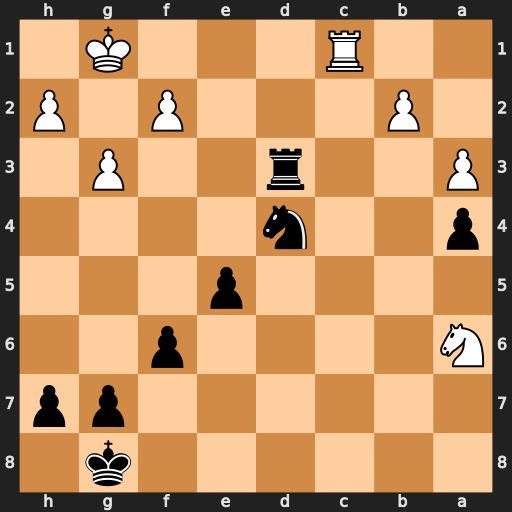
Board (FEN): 6k1/6pp/N4p2/4p3/p2n4/P2r2P1/1P3P1P/2R3K1
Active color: b
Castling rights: -
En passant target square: -
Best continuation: Ne2+ Kg2 Nxc1